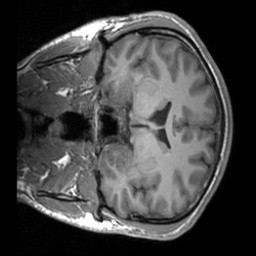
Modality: T1w
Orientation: coronal
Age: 22
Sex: male
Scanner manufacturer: siemens
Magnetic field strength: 3 T
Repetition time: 1.9 s
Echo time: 0.00226 s